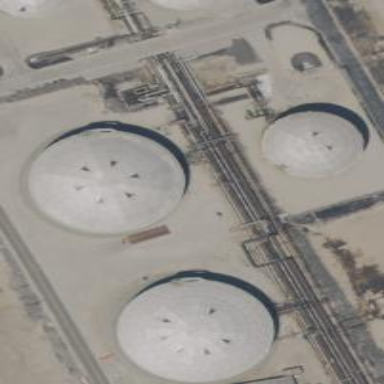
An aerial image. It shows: Storage tank building.